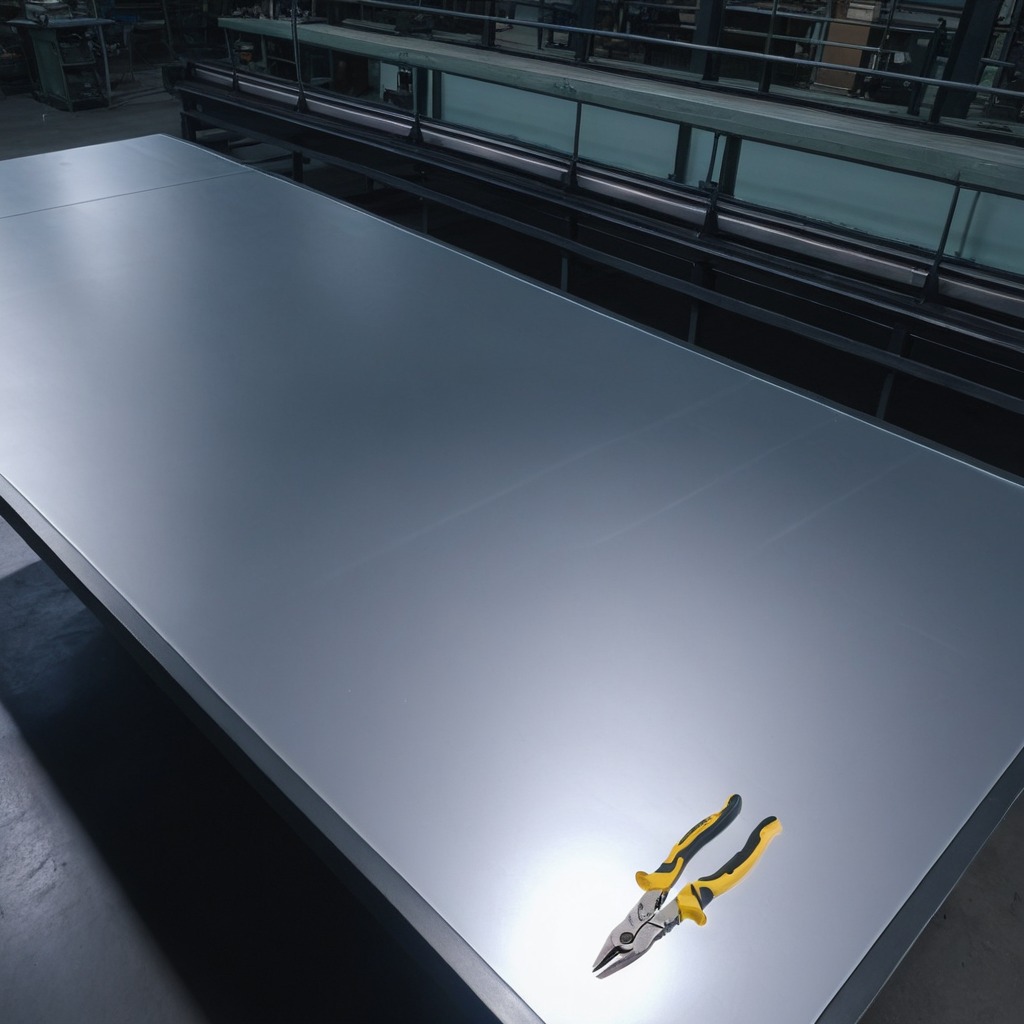
A plier is lying on the tabletop in the evening.